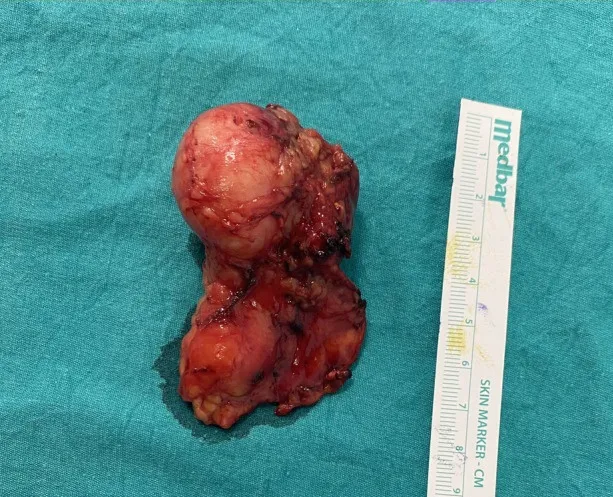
Right adrenal schwannoma after laparoscopic transabdominal right adrenalectomy. Two components of adrenal mass can be observed.
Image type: medical_photograph (other_medical_photograph)